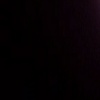
Label: space